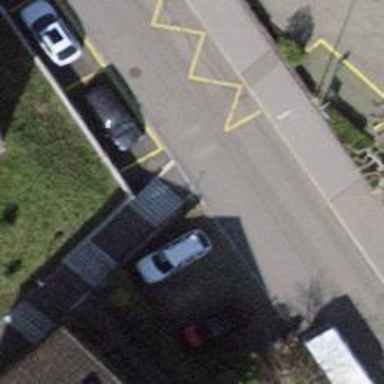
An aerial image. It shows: Set of steps on the road.